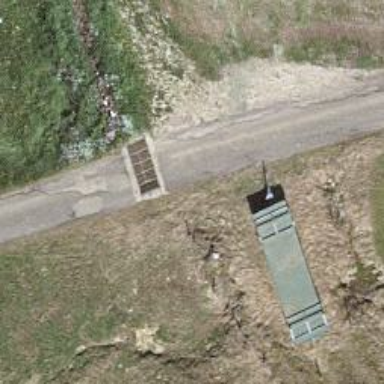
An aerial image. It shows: Cattle grid.